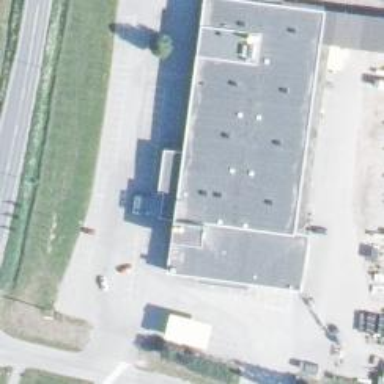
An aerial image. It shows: Post office.